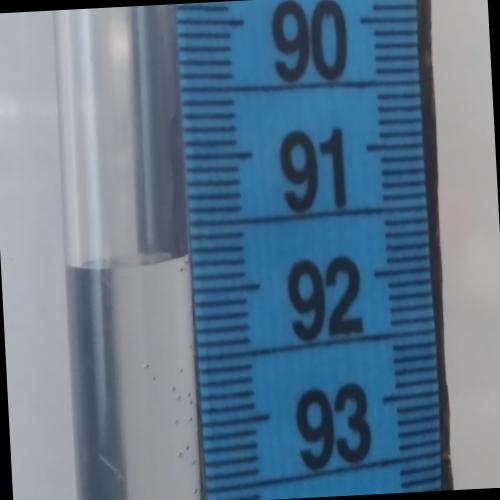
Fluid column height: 91.7 cm